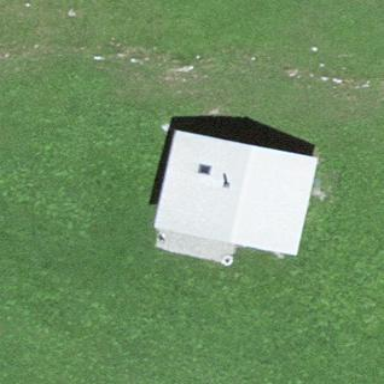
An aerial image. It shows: Cabin.